Question: My startup project require complex data structure, which must be ready for geolocation and fulltext search. The information in the database are added by two different types of users, who together build a complex relationship network.
For a better understanding of my questions, here is a simple diagram that shows this relationship:

My first choice was MongoDB and Elasticsearch, but I noticed the problem of multiplication of the same data. Further planning, we concluded that for certain parts of the application need ACID transactions possibilities.
What NoSQL database is good for complex many to many relationships?
What would be a good choice for us?
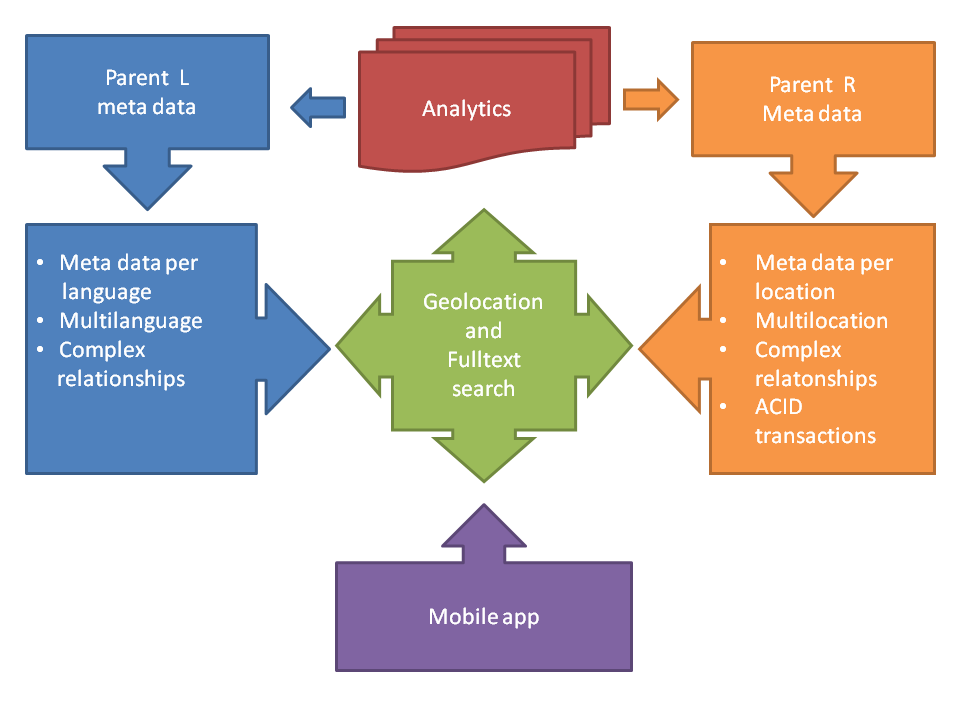
Answer: A graph database like Neo4j is perfect for that.
If you need features of a document database like MongoDB, but with Neo4j under the hood, try Structr: <URL>
(Disclaimer: I'm the project inititator of Structr)